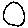
Label: circle